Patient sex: M
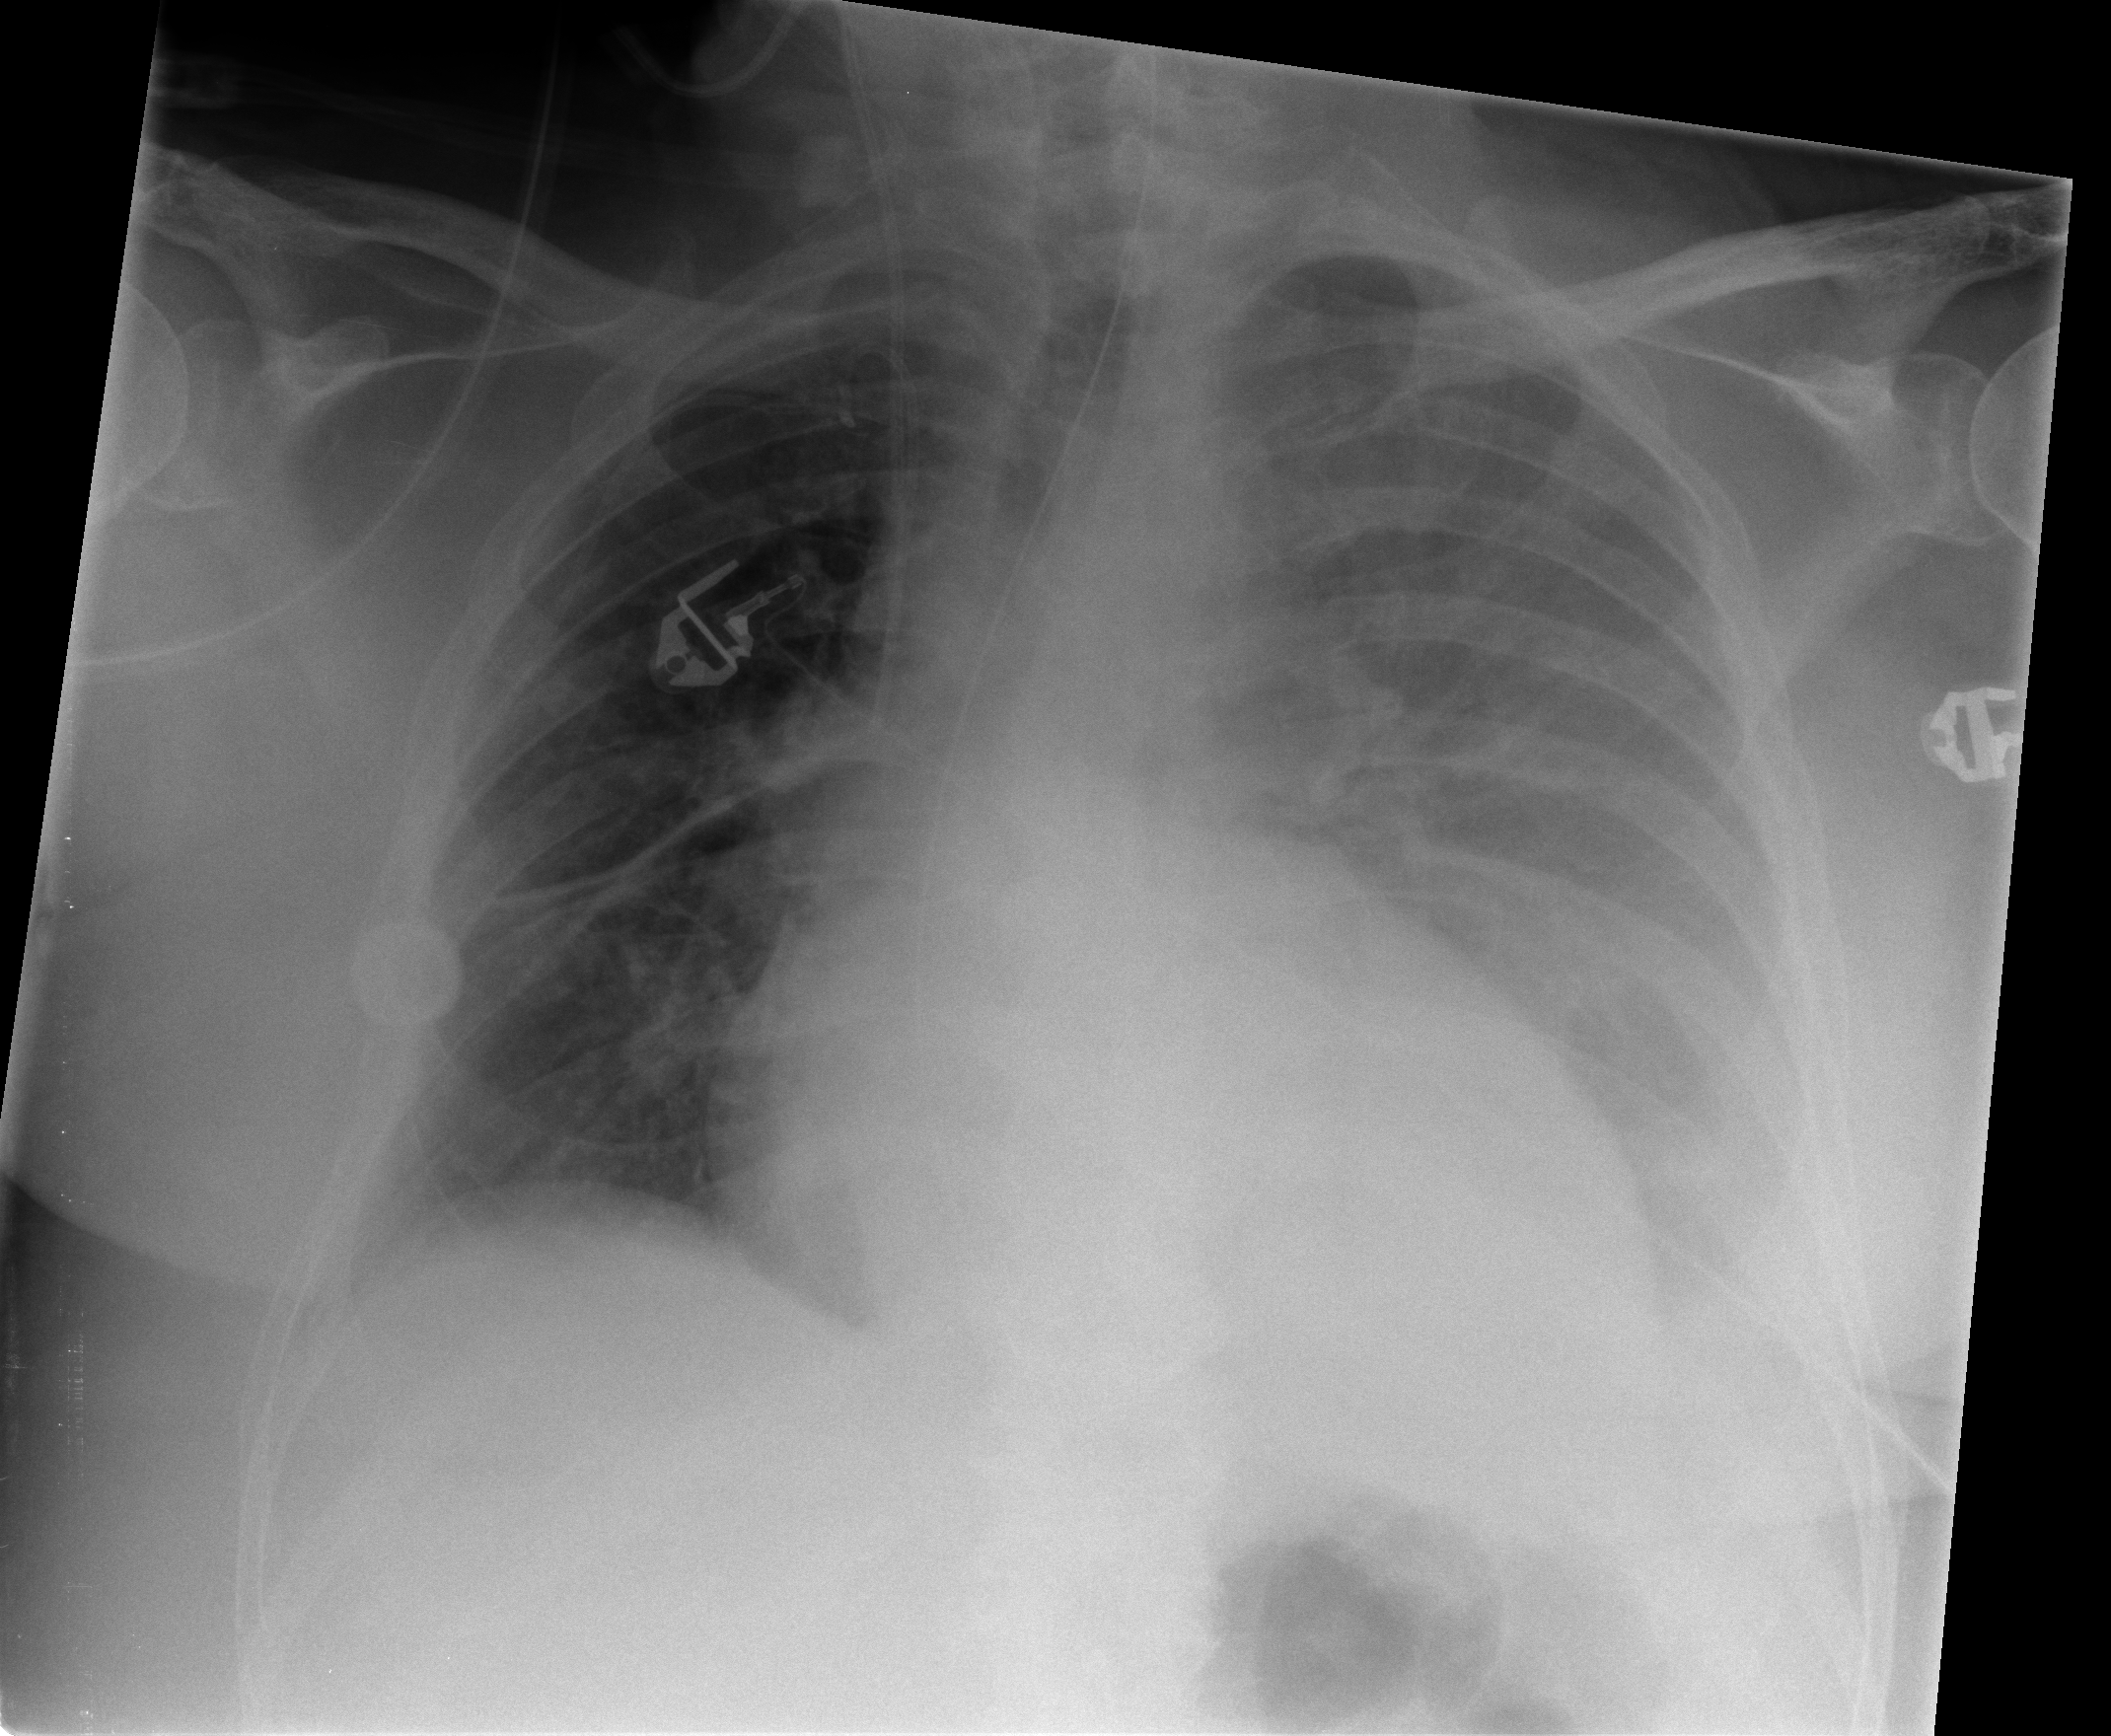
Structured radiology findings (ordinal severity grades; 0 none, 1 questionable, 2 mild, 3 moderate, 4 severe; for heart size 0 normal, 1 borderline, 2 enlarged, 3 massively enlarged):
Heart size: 3
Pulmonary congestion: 1
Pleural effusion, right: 0
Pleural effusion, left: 3
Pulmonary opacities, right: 0
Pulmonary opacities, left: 1
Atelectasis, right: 2
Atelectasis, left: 3